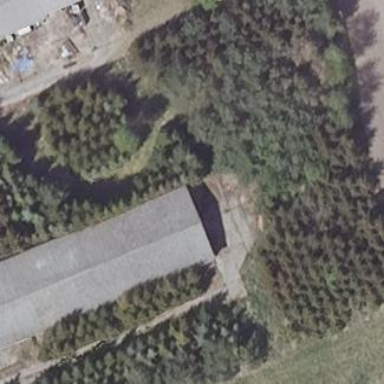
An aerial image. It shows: Gabled grey roof on farm auxiliary building. The roof is oriented along the length of the structure.